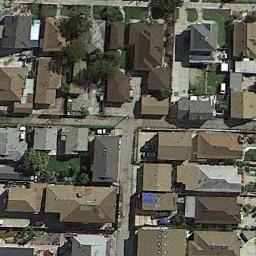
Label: dense_residential